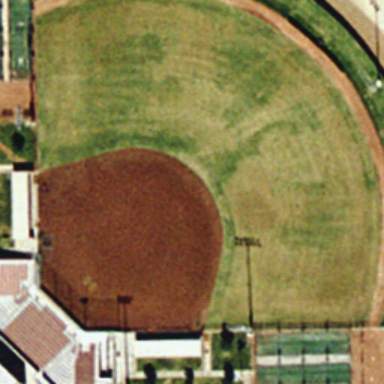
This is a baseball diamond with stands surround it .